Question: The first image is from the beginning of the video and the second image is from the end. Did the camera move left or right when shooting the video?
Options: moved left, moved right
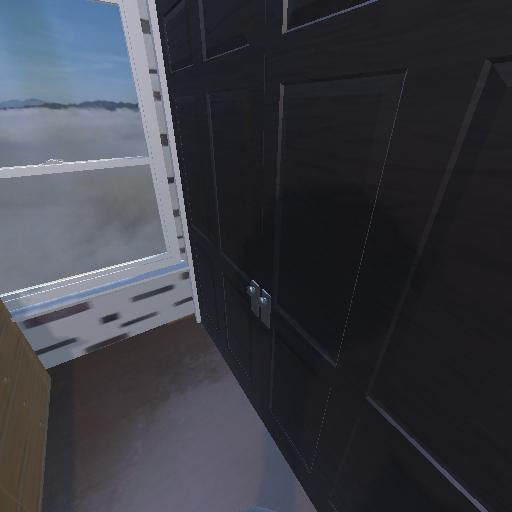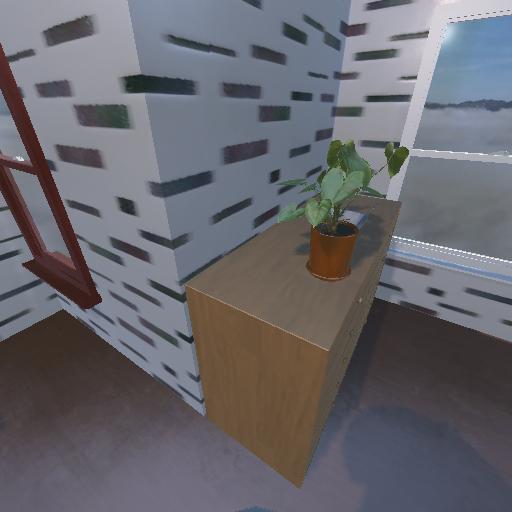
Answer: moved left